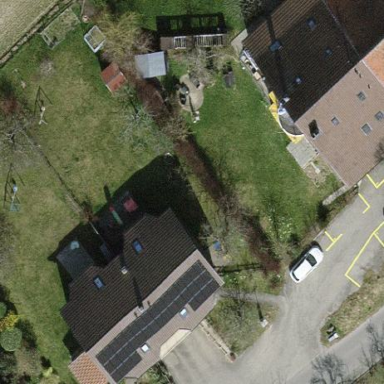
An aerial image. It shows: Simple and straightforward house.